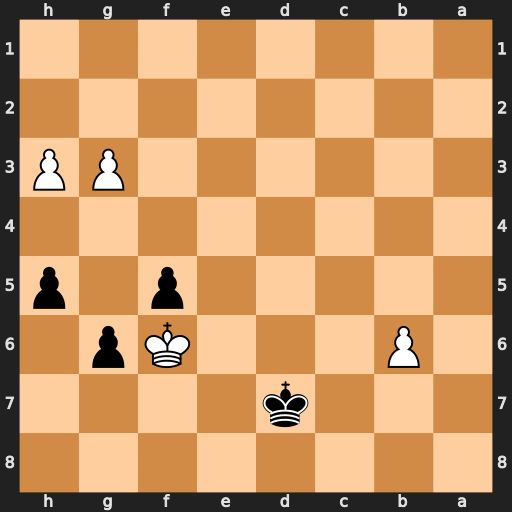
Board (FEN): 8/3k4/1P3Kp1/5p1p/8/6PP/8/8
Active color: b
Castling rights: -
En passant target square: -
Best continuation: h4 b7 Kc7 gxh4 f4